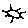
Label: sun